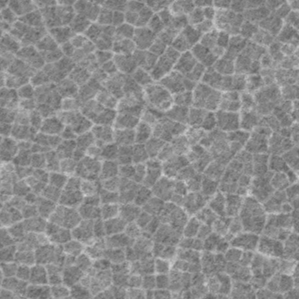
Label: frost